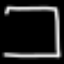
Label: square